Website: bh-photo
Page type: review-order
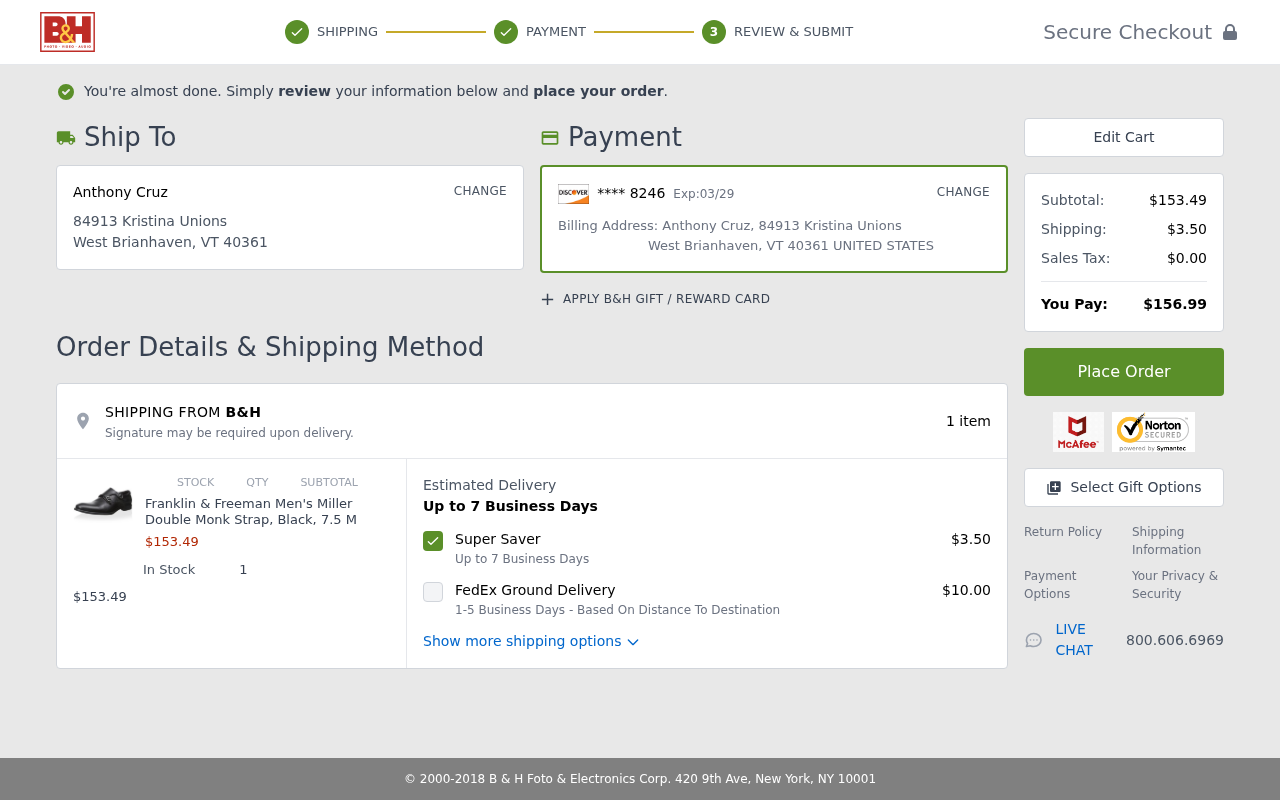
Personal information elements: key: PII_CARD_EXPIRY
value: Exp:03/29
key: PII_CARD_LAST4
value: **** 8246
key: PII_CITY_STATE_ZIP
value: West Brianhaven, VT 40361
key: PII_COUNTRY
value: UNITED STATES
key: PII_FULLNAME
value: Anthony Cruz
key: PII_FULLNAME2
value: Anthony Cruz
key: PII_STREET
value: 84913 Kristina Unions
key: PII_CITY
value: West Brianhaven
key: PII_POSTCODE
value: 40361
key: PII_STATE_ABBR
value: VT
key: PII_POSTCODE_FULL
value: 40361
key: PII_CITY_STATE
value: West Brianhaven, VT
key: PII_POSTCODE_NUMERIC
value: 40361
Product elements: key: PRODUCT1_NAME
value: Franklin & Freeman Men's Miller Double Monk Strap, Black, 7.5 M
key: PRODUCT1_PRICE
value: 153.49
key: PRODUCT1_QUANTITY
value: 1
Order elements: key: ORDER_NUM_ITEMS
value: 1 item
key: ORDER_SUBTOTAL
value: $153.49
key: ORDER_SHIPPING_COST
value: $3.50
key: ORDER_SHIPPING_ALT
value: $10.00
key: ORDER_SUBTOTAL2
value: $153.49
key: ORDER_SHIPPING_COST2
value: $3.50
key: ORDER_TAX
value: $0.00
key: ORDER_TOTAL
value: $156.99